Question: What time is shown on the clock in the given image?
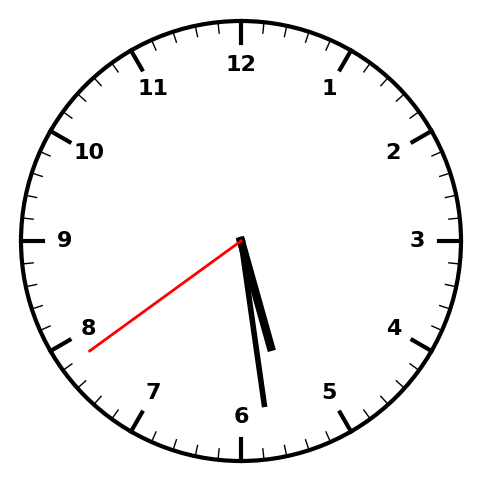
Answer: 05:28:39